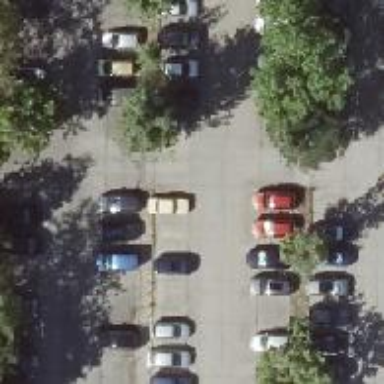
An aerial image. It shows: Concrete parking aisle on service road.